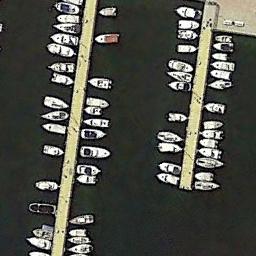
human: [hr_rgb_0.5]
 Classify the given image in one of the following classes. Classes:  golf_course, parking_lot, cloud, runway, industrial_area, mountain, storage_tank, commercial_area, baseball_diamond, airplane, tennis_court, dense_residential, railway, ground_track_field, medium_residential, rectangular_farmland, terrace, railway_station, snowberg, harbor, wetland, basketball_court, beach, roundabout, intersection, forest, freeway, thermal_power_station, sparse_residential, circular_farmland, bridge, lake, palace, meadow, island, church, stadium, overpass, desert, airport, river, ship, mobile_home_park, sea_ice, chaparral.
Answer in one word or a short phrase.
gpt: harbor